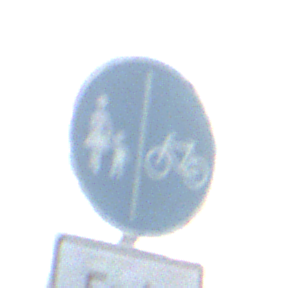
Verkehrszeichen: GetrennterRadUndGehwegRadwegRechts
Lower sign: HinweisDurchVerbaleAngabe2
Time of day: MorningAfternoon
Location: Outdoor (Suburban)
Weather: PartlyCloudy
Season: NotSpecified
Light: Natural